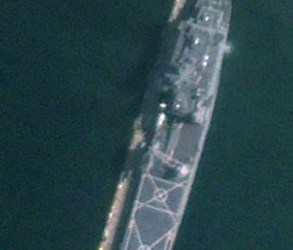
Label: combat